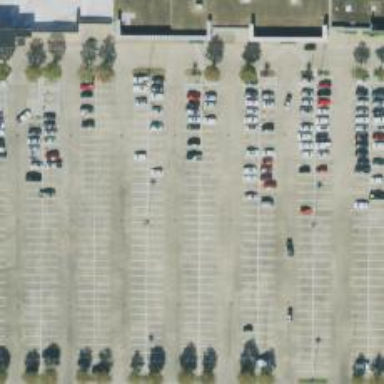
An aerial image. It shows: Parking space.